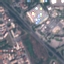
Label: Highway